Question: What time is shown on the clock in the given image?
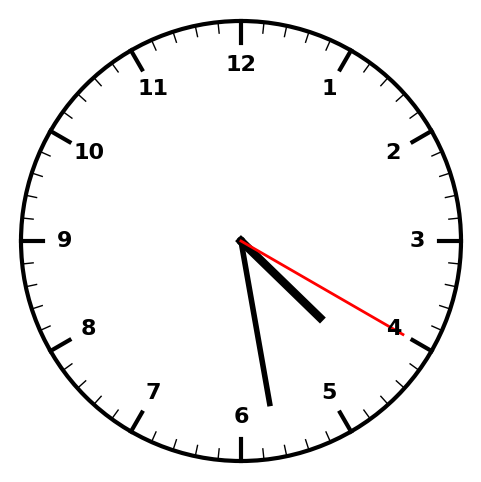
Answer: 04:28:20